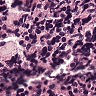
Metastatic tissue present: no